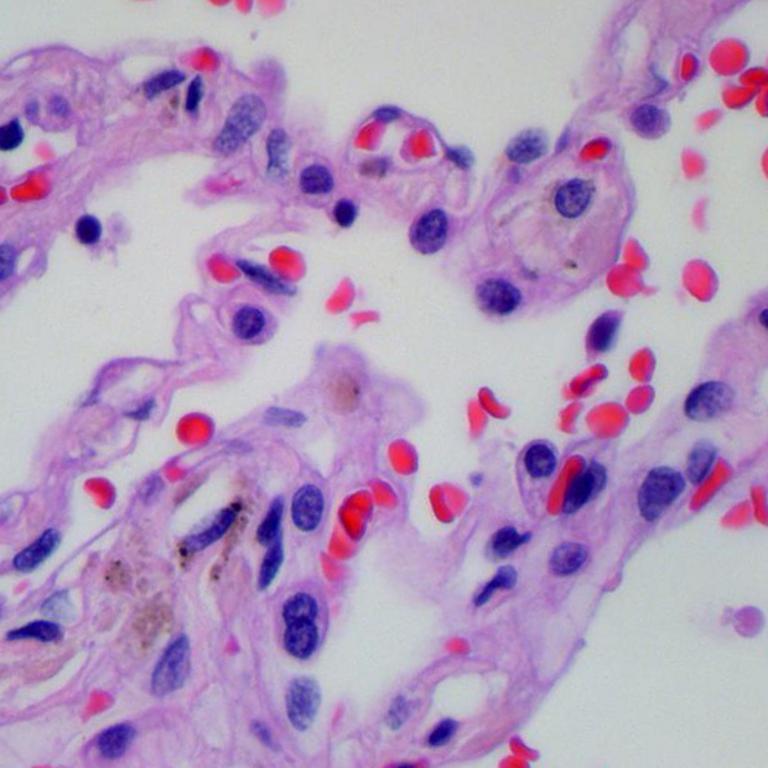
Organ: lung
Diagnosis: benign